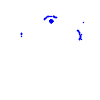
Particle: proton